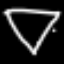
Label: diamond